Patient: sex F, age 67
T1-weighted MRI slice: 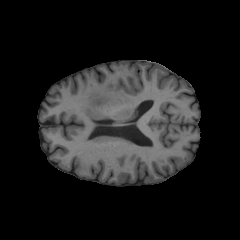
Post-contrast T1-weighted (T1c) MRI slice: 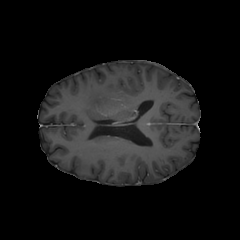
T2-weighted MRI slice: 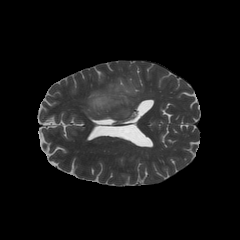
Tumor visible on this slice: yes
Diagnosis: Glioblastoma, IDH-wildtype
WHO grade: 4